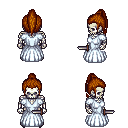
a pixel art fantasy rpg character, male body template, skeleton, underdress, gold greaves, brunette long topknot hairstyle, metal boots, dagger, four views (front, back, left, right), 2x2 character sprite sheet, small pixel art, hard edges, no anti-aliasing